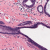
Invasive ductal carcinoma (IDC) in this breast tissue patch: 0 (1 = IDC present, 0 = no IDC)